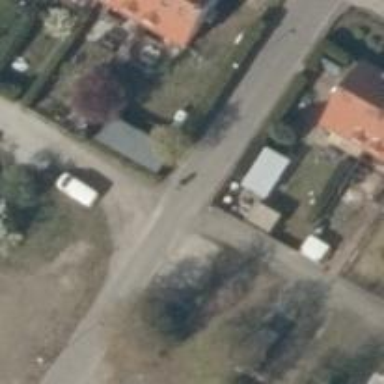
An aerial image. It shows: Asphalt road in living street with no sidewalk.